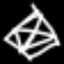
Label: diamond